Aerial crown-view tile of a tropical tree (Barro Colorado Island, Panama), acquired 20241112:
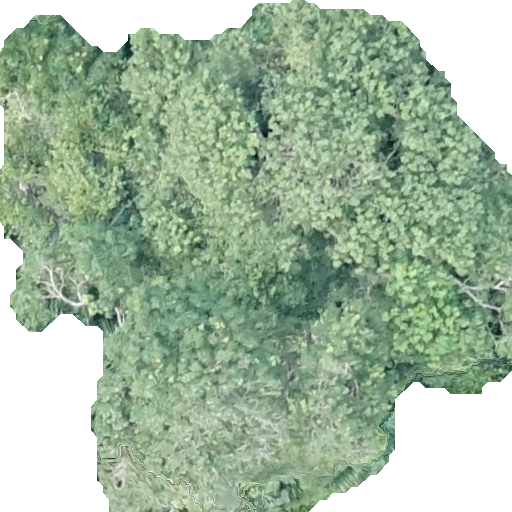
Species: Handroanthus guayacan
GBIF accepted scientific name: Handroanthus guayacan
Crown area: 331.54 m²